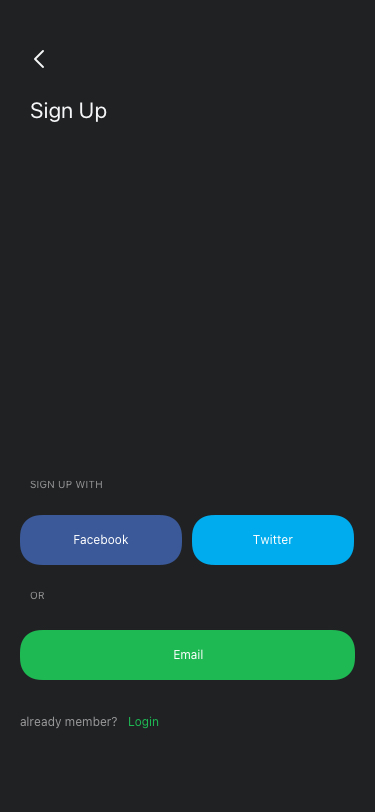
Text in this UI design:
already member?
Login
OR
SIGN UP WITH
Sign Up